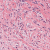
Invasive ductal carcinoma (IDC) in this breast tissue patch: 1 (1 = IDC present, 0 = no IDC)